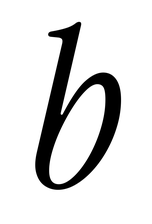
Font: InstrumentSerif-Italic